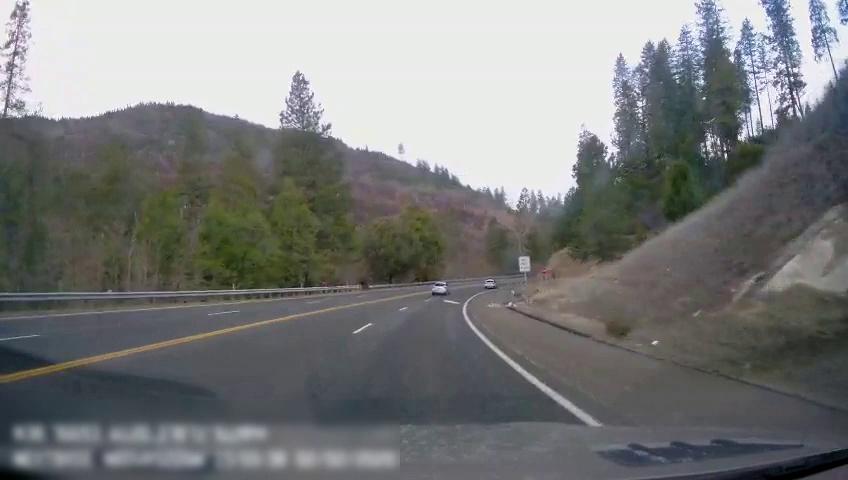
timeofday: Day
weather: Sunny
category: Drivable Space
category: Vehicles | Car
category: Vehicles | SUV
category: Lanes | Current Lane
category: Lanes | Current Lane
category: Lanes | Alternate Lane
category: Lanes | Alternate Lane
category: Lanes | Alternate Lane
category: Traffic | Signs